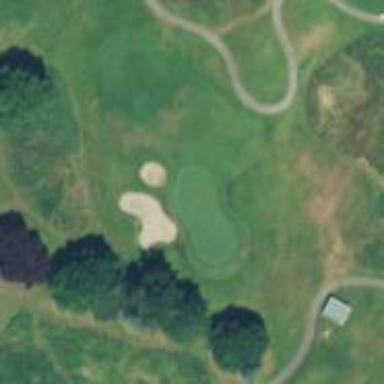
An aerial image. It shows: View of golf hole.